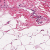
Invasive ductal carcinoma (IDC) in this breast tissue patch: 0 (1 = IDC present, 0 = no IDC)